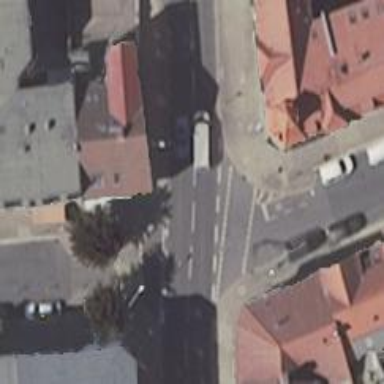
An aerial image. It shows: There is pub in the building.